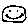
Label: smiley face